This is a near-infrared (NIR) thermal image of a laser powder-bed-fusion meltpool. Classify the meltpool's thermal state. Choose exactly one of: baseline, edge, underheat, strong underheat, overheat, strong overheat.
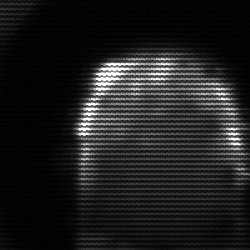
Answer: baseline